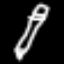
Label: pencil